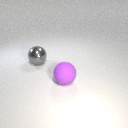
large purple rubber sphere in front of large gray metal sphere